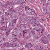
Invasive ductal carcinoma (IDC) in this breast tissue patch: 1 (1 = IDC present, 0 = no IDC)